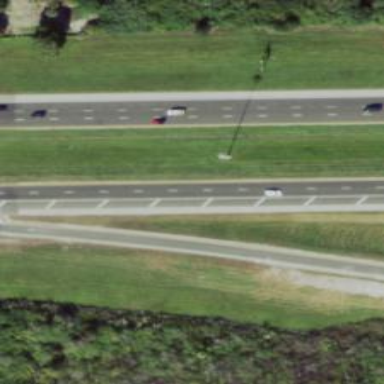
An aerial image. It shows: Asphalt motorway link.